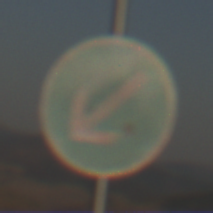
Verkehrszeichen: VorgeschriebeneVorbeifahrtLinks
Umgebung: Outdoor, Nature
Tageszeit: SunriseSunset
Wetter: Clear
Licht: Natural
Jahreszeit: NotSpecified
Kontrast: HighContrast